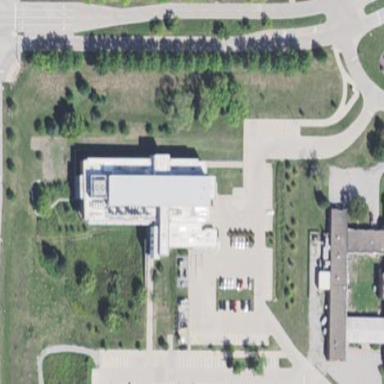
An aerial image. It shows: University building.